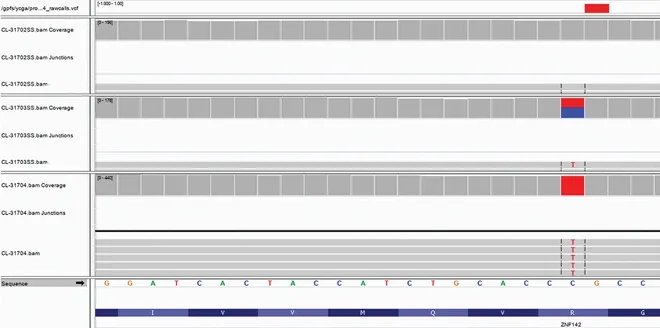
B
) ZNF142 variants from the proband, and the parents in the IGV, demonstrating the proband is homozygous and the mother is heterozygous for the variant and the father does not carry the variant. Variant: ZNF142:NM_001105537:exon8:c. G2468A:p. Arg823Gln (chr2:219508771) [hg19]. The read count of the variant in proband

is 268 (homozygous) and is 61 out of 134 in the mother (heterozygous). The father does not carry the variant.
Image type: chart (chart)